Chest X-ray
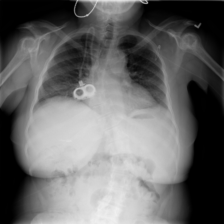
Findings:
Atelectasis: negative
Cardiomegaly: negative
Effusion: negative
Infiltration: negative
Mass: negative
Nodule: negative
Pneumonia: negative
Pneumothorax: negative
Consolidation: negative
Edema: negative
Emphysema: negative
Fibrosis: negative
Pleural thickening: negative
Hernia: negative